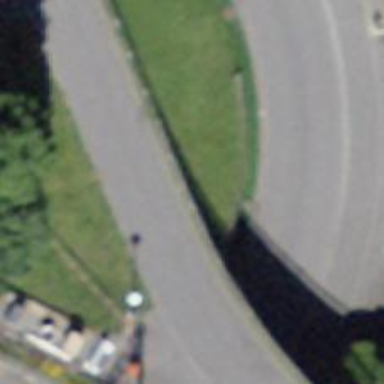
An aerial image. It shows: Retaining wall.